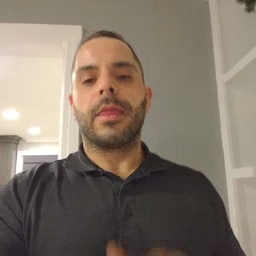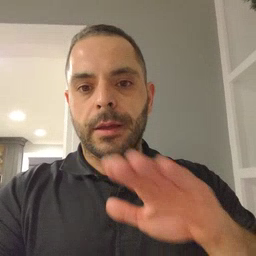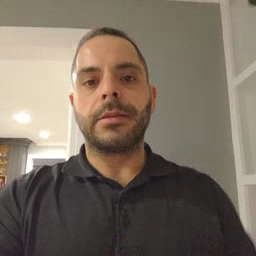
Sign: clean